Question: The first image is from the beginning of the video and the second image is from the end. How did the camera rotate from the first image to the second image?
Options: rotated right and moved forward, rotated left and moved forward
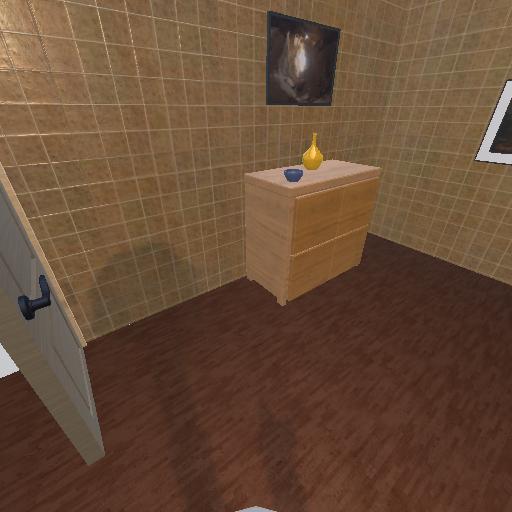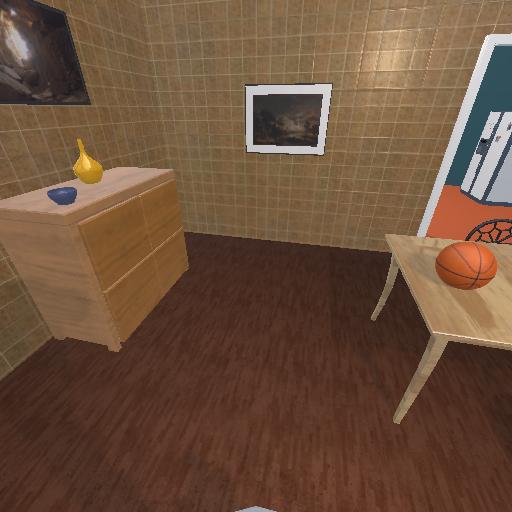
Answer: rotated right and moved forward